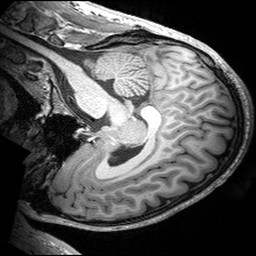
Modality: T1w
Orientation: sagittal
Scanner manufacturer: siemens
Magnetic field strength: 3 T
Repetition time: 2.53 s
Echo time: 0.00299 s